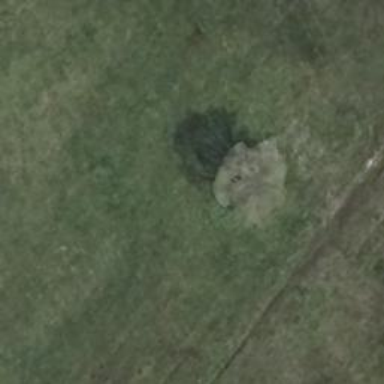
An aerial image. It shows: Deciduous tree with broadleaved leaves.